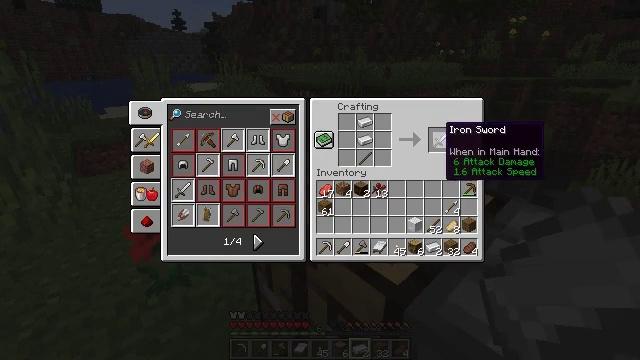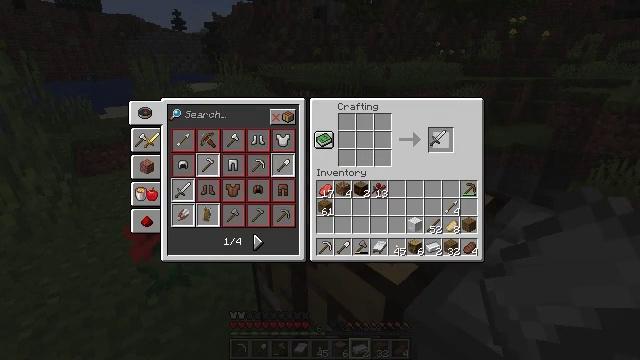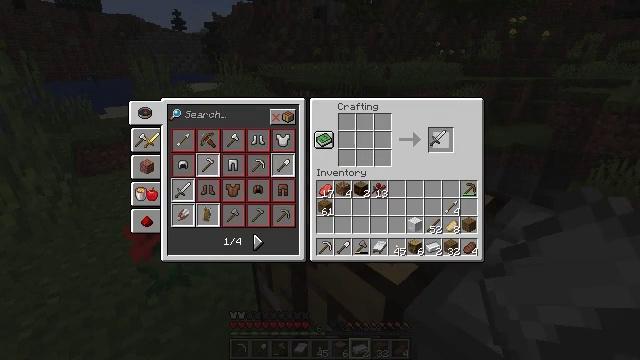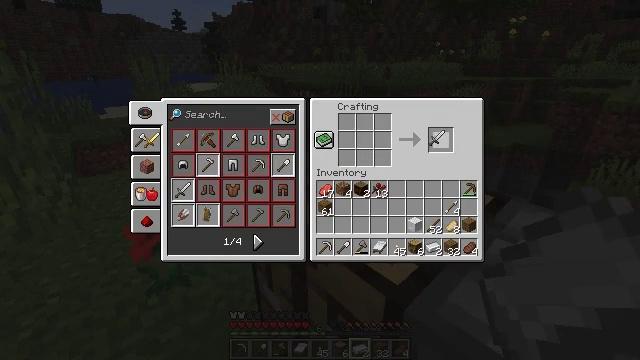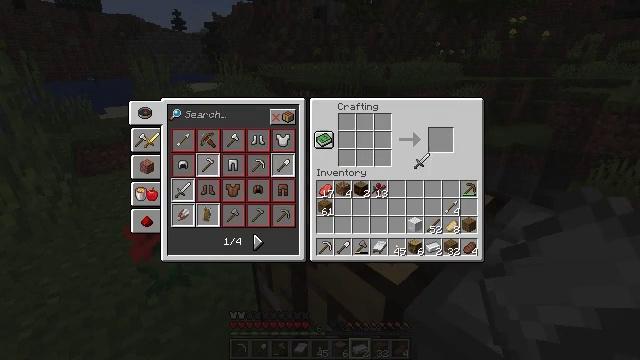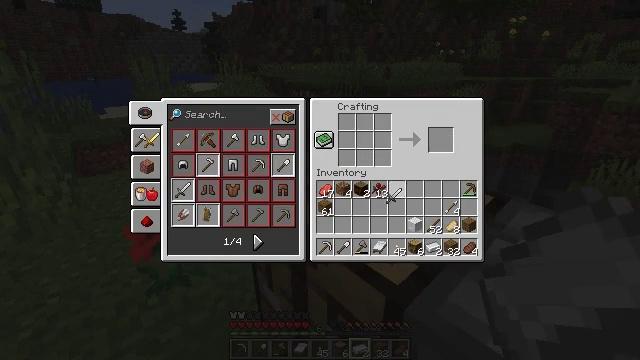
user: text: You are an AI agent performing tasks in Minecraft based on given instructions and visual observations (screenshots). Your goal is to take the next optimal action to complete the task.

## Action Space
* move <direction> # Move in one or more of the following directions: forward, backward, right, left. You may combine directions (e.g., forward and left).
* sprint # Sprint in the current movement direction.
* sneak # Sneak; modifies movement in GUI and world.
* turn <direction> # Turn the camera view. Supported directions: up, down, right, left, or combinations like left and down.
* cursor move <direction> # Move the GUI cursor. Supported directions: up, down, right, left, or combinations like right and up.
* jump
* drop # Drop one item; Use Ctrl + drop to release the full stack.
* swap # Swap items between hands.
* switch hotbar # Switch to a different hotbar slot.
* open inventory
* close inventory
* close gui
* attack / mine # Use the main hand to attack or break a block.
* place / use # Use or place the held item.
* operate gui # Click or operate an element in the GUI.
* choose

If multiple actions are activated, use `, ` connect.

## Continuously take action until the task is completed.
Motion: motion action
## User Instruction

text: Interact with the crafting table to craft an iron sword.
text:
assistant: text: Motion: operate gui
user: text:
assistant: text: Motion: operate gui
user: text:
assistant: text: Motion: no_op
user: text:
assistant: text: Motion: cursor move left and down
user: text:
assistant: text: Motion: cursor move left and down
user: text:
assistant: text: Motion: no_op